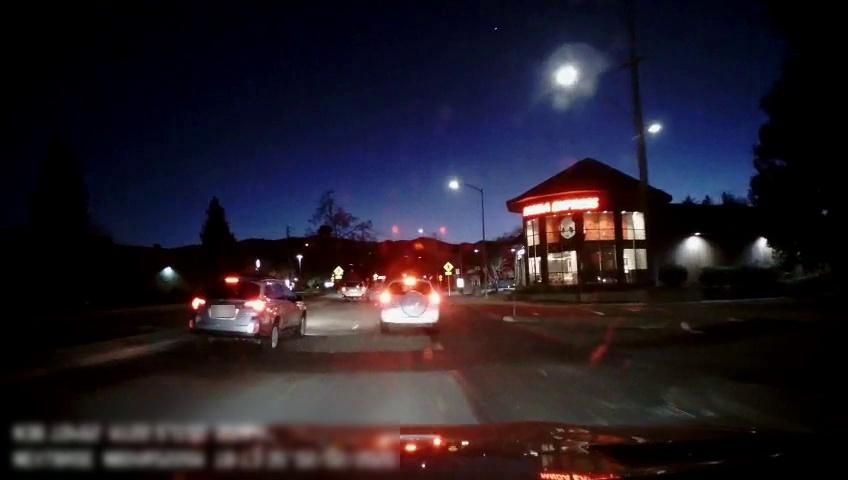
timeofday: Night
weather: Other
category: Drivable Space
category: Vehicles | SUV
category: Vehicles | SUV
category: Vehicles | SUV
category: Lanes | Alternate Lane
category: Traffic | Signs
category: Traffic | Signs